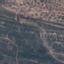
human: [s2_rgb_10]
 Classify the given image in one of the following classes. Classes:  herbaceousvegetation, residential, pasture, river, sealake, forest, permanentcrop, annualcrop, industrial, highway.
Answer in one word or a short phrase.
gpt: HerbaceousVegetation